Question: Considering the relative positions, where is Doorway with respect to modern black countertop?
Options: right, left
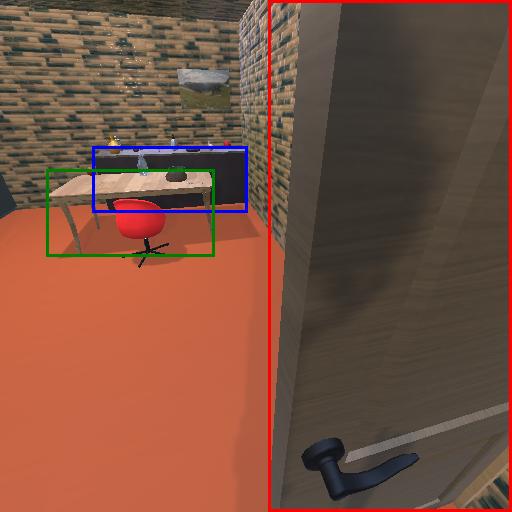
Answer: right